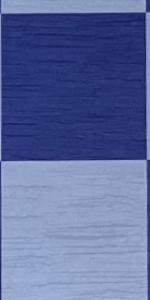
Label: Empty